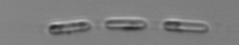
Label: Skeletonema